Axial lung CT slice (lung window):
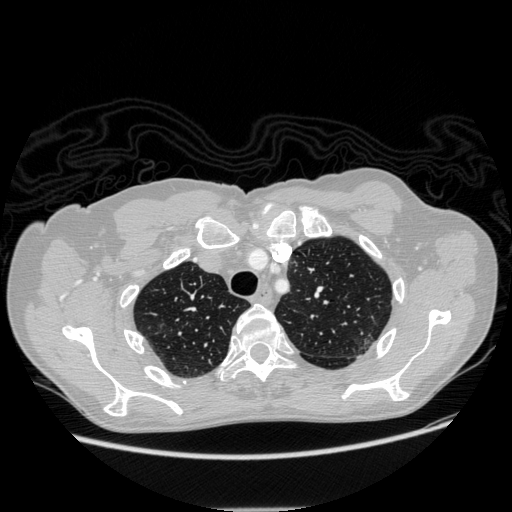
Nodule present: no